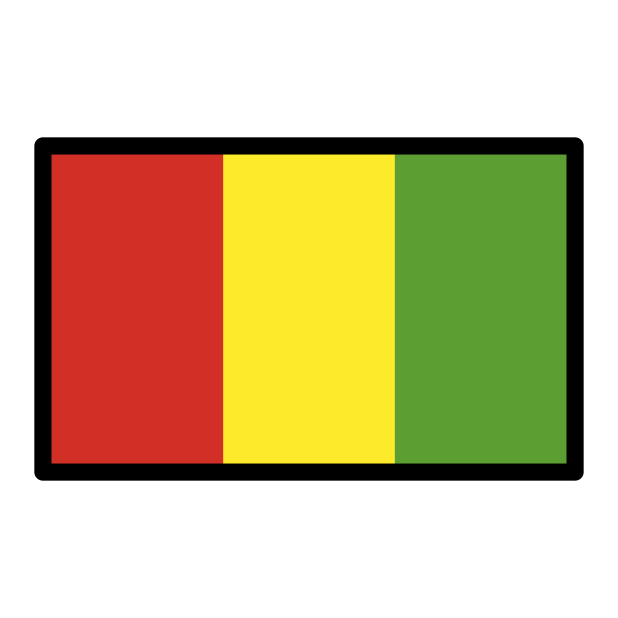
flag: Guinea